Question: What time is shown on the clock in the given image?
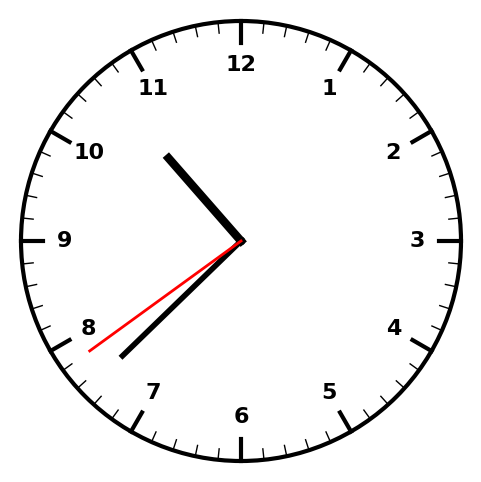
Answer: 10:37:39